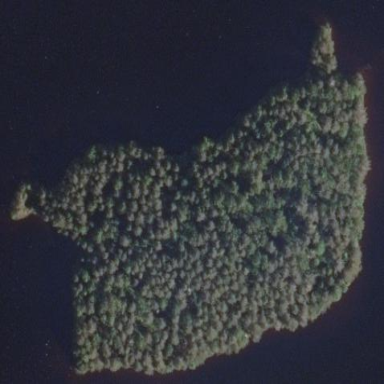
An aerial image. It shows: Islet covered with woodland.